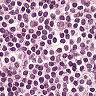
Metastatic tissue present: no